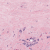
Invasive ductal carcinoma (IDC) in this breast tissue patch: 1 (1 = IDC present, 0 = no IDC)